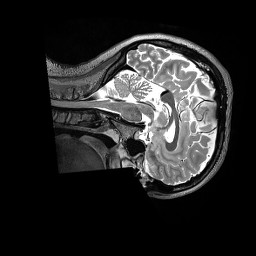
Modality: T2w
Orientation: sagittal
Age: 30
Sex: female
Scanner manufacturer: siemens
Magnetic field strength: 3 T
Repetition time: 3.2 s
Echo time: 0.562 s